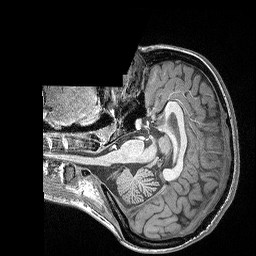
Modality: T1w
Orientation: axial
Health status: ill
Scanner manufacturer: siemens
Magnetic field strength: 3 T
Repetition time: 2.3 s
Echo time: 0.00298 s